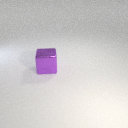
large purple metal cube